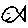
Label: fish